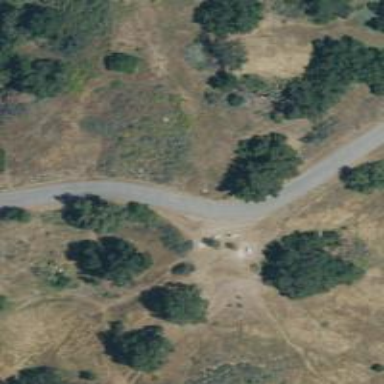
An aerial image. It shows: Disc golf tee area.